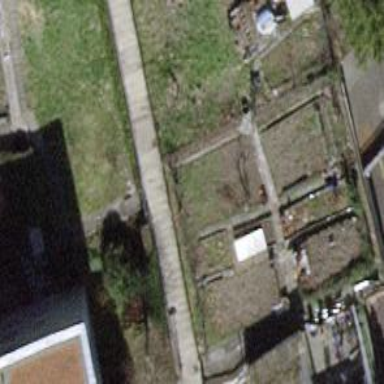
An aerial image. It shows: Concrete steps.